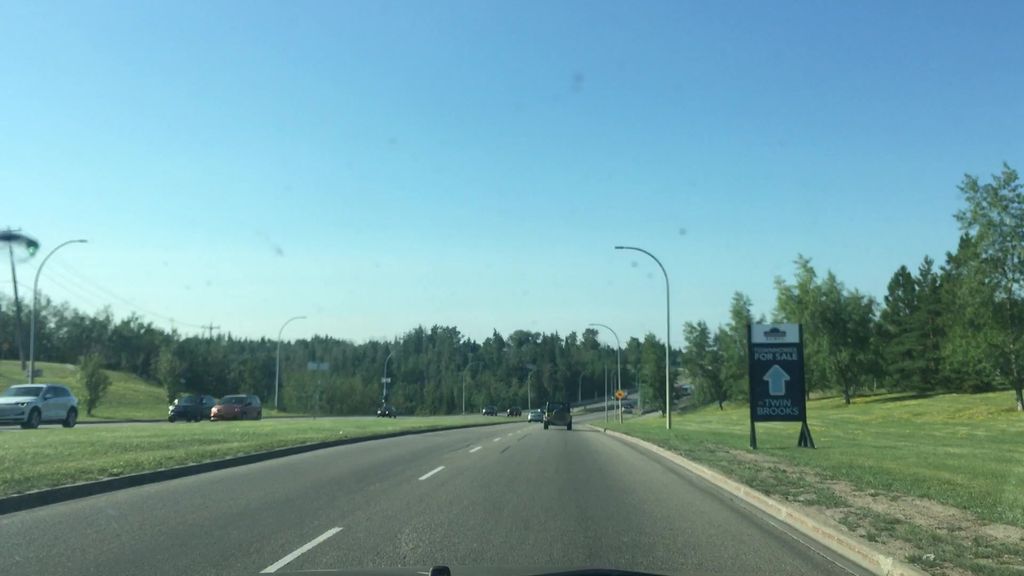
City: edmonton